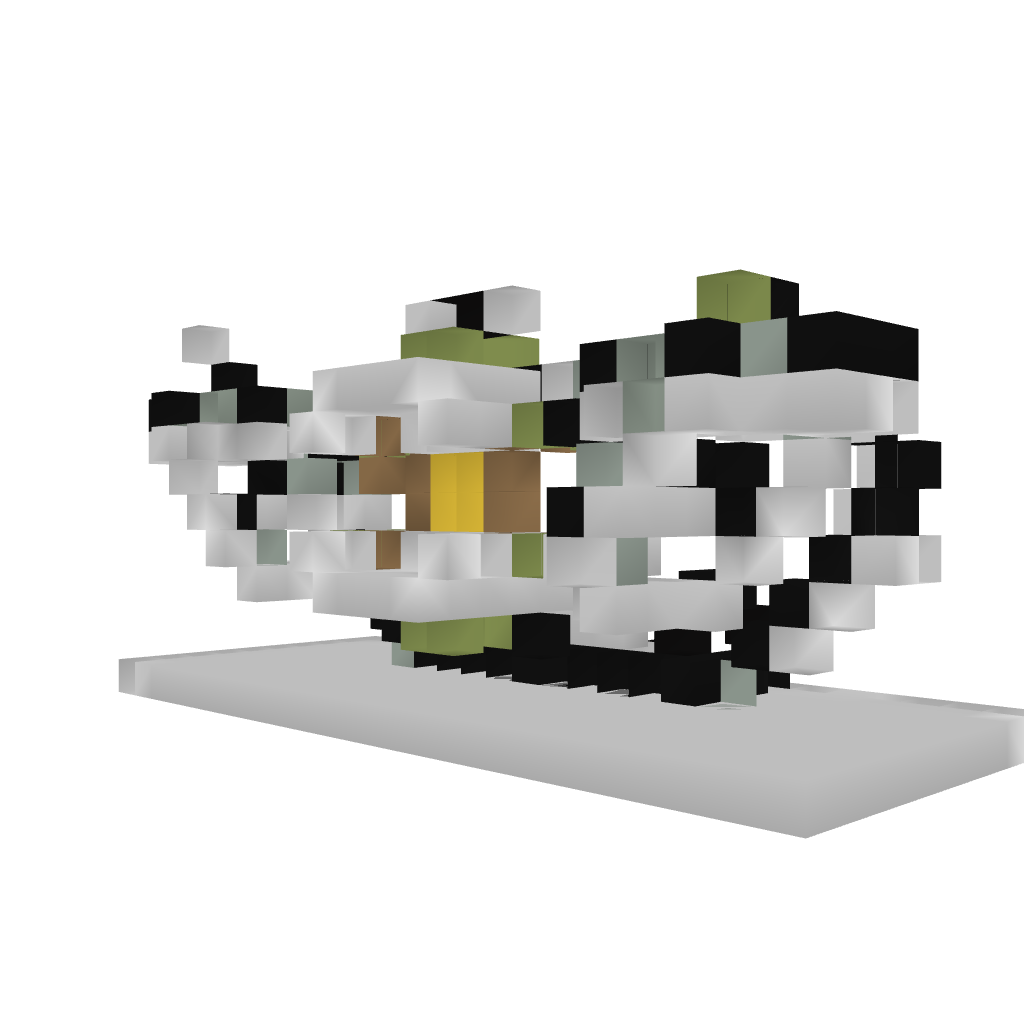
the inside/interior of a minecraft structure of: Door 4x4